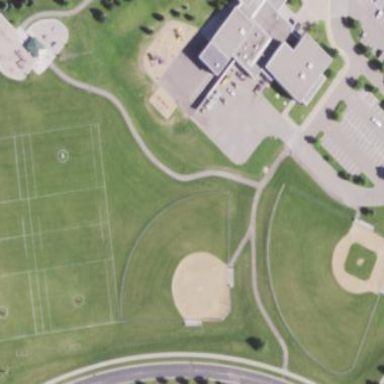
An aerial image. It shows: Baseball pitch for leisure land activities.